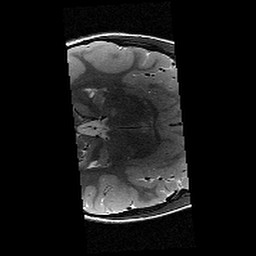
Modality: T2w
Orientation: axial
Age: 11
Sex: male
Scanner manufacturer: siemens
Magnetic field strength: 3 T
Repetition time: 9.23 s
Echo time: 0.067 s